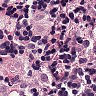
Metastatic tissue present: no